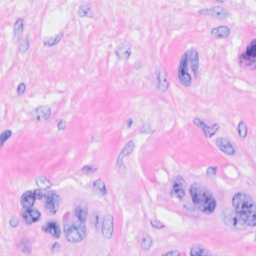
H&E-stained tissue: Breast